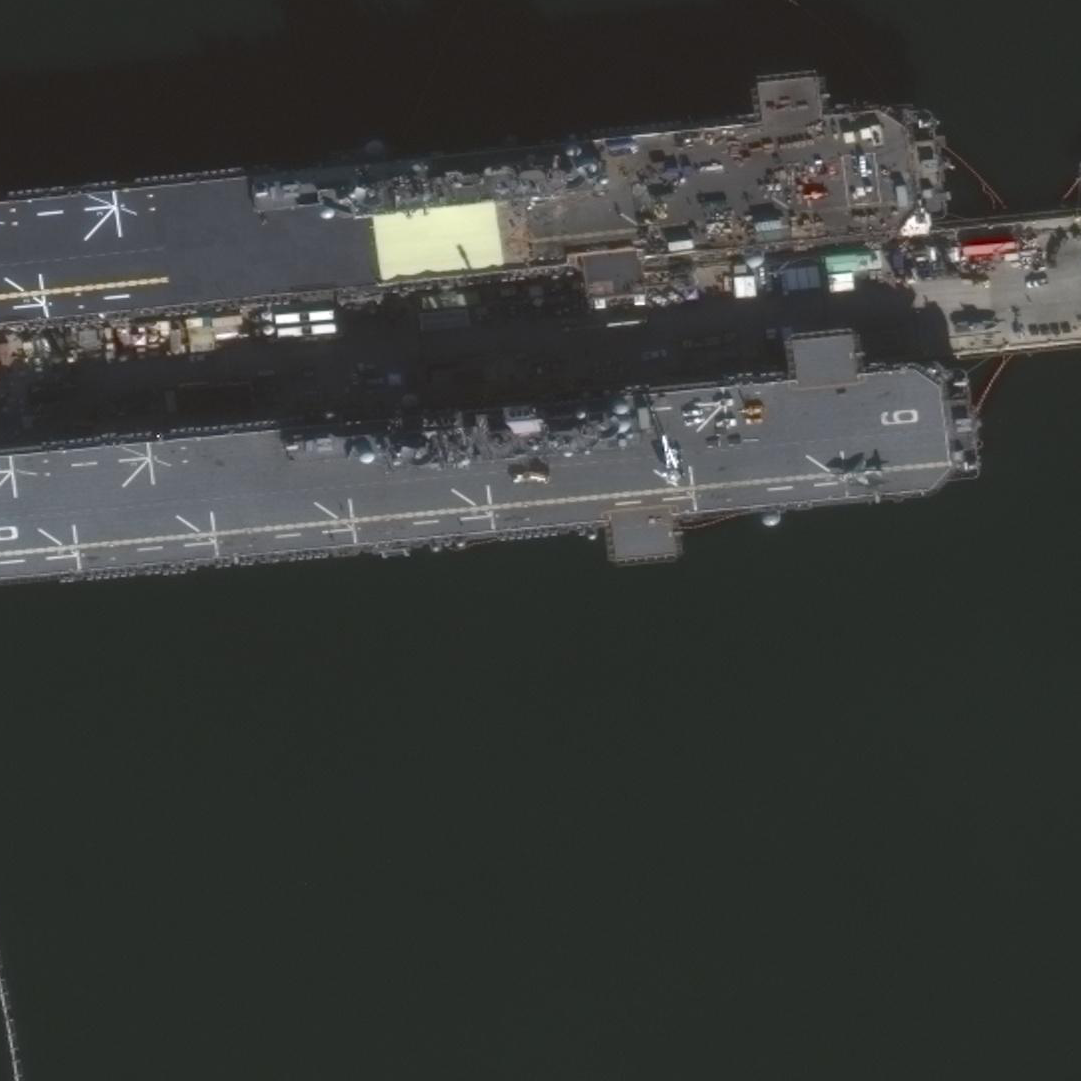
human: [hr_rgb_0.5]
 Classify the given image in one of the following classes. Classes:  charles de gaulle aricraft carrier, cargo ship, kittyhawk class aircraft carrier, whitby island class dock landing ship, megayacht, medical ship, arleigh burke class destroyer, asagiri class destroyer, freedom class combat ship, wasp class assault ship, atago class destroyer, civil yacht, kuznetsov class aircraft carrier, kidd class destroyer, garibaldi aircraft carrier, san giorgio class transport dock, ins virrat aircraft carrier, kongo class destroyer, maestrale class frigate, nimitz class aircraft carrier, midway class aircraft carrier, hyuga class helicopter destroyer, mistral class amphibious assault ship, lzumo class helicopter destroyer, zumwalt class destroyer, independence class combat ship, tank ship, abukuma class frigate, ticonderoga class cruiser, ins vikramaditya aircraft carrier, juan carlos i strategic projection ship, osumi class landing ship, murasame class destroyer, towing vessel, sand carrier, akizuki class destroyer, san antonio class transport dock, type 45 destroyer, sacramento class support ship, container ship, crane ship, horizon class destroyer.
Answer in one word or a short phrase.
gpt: Wasp class assault ship